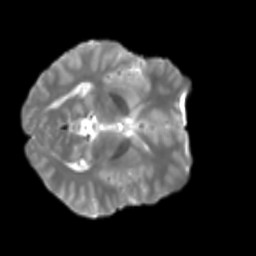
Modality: T2w
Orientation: axial
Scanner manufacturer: siemens
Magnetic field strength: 3 T
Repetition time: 4 s
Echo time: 0.0594 s